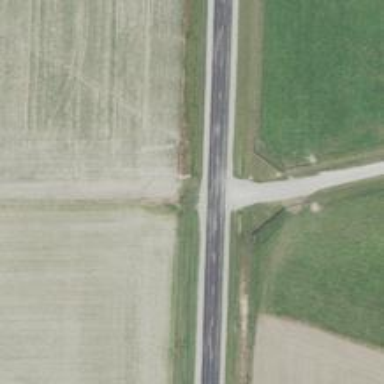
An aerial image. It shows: Tertiary road.